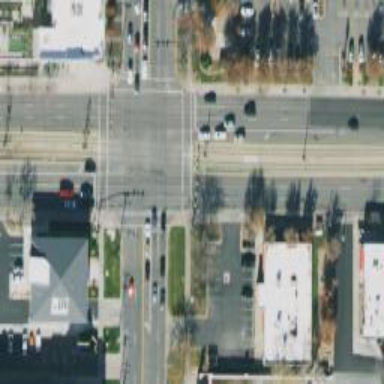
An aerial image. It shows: Crossing on the road with line markings.